Question: I have a Gridview

I have Click Button and two labels. (Risk_label and MV_label)
Risk and MV column has price value.
My Checkbox column names are 'NameCheckBoxField1' and 'NameCheckBoxField2'
How can i calculate only "Which i selected in Gridview" Risk total and MV total in my labels?
Example;
'''
Risk (Checked rows) --> 10, 20, 30 ---> Risk_label = 60
MV (Checked rows) --> 20, 30, 40 ---> MV_label = 90
'''
: I try this code;
'''
double sum = 0;
foreach (GridViewRow gvr in GridView1.Rows)
{
CheckBox cb = (CheckBox)gvr.FindControl("NameCheckBoxField1");
if (cb.Checked)
{
double amount = Convert.ToDouble(gvr.Cells[1].Text);
sum += amount;
}
}
Risk_label.Text = sum.ToString();
'''
But i getting an error.
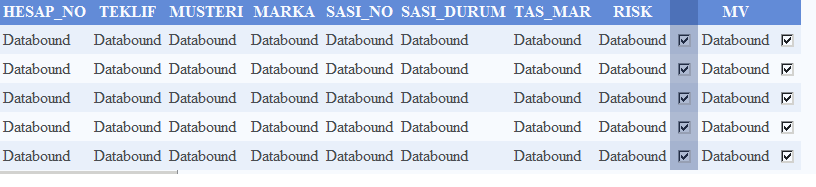
Answer: '''
protected void CalculateButton_Click(object sender, EventArgs e)
{
Int32 totalMVValue = 0, totalRiskValue = 0;
// Iterate through the Products.Rows property
foreach (GridViewRow row in GridView1.Rows)
{
// Access the CheckBox
CheckBox mvSelectorCheckBox = (CheckBox)row.FindControl("MVSelector");
if (mvSelectorCheckBox != null && mvSelectorCheckBox.Checked)
{
// First, get the primaryId for the selected row
int mvValue=
Convert.ToInt32(GridView1.DataKeys[row.RowIndex].Value);
totalMVValue += mvValue;
}
CheckBox riskSelectorCheckBox = (CheckBox)row.FindControl("RiskSelector");
if (riskSelectorCheckBox != null && riskSelectorCheckBox.Checked)
{
// First, get the primaryId for the selected row
int riskValue =
Convert.ToInt32(GridView1.DataKeys[row.RowIndex].Value);
totalRiskValue += riskValue;
}
}
}
'''
Looking at your last comment:
'''
<asp:templatefield headertext=""> <itemtemplate> <asp:CheckBox DataField="NameCheckBoxField1" Checked="True" runat="server"></asp:CheckBox> </itemtemplate> </asp:templatefield>
'''
Is DataField assigned NameCheckBoxField1? Or is it a typo?
It should be 'ID="NameCheckBoxField1"'